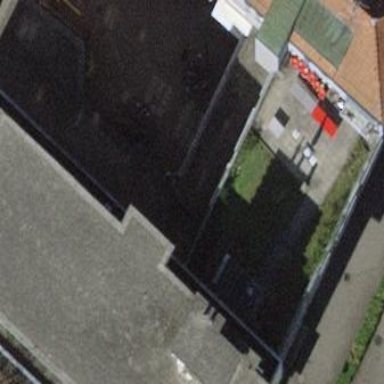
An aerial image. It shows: Commercial building.